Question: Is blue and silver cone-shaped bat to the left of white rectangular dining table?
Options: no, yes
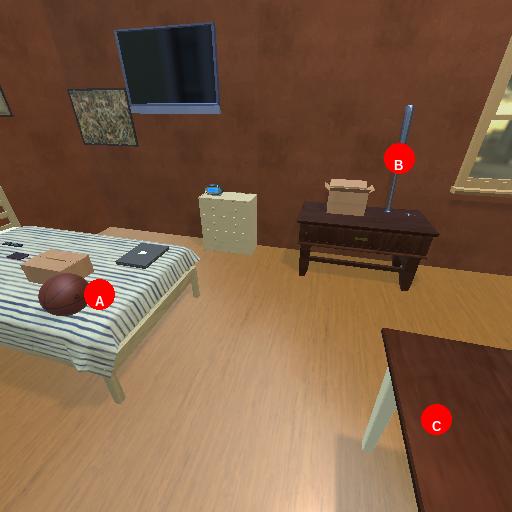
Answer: no